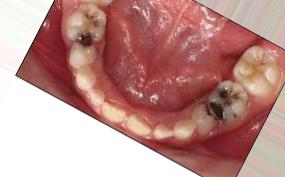
Condition: Caries